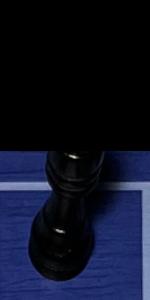
Label: Rook_Black